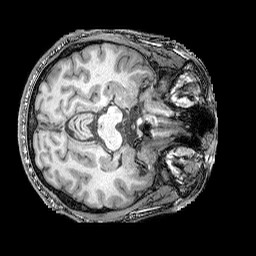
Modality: T1w
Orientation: axial
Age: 53
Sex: male
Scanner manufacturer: siemens
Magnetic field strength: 3 T
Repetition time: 2.25 s
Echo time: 0.00411 s